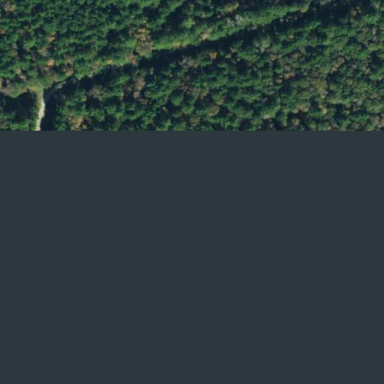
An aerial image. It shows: Evergreen needle-leaved woodland.